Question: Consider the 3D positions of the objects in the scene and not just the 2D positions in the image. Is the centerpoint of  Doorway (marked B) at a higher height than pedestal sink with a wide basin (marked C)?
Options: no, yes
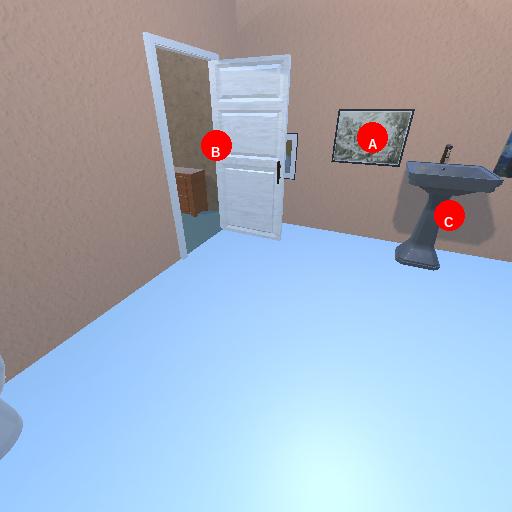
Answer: no